【题型】选择题　【知识点】平面几何　【难度】easy
已知：如图, 将 $\triangle ABC$ 绕点 $B$ 顺时针旋转, 使得点 $A$ 落在边 $AC$ 上, 点 $A$、$C$ 的对应点分别为 $D$、$E$, 边 $DE$ 交 $BC$ 于点 $F$, 连接 $CE$。下列两个三角形不一定相似的是( )

A. $\triangle BAD$ 与 $\triangle BCE$

B. $\triangle BDF$ 与 $\triangle ECF$

C. $\triangle DCF$ 与 $\triangle BEF$

D. $\triangle DBF$ 与 $\triangle DEB$
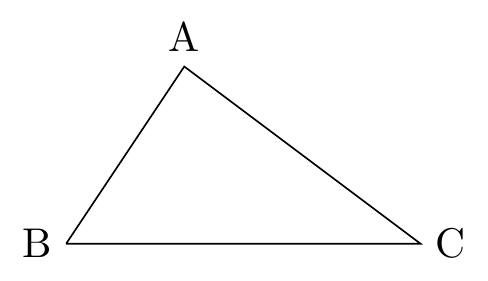
【解答】
解：由旋转性质得 $AB = BD$, $BC = BE$, $\angle ABD = \angle CBE$, $\angle A = \angle BDE$, $\angle ACB = \angle DEB$,

$\therefore \frac{AB}{BC} = \frac{BD}{BE}$,

$\therefore$ $\triangle BAD \sim \triangle BCE$, 故选项 A 不符合题意；

$\because$ $\angle ABD = \angle CBE$, $AB = BD$, $BC = BE$,

$\therefore$ $\angle A = \angle ADB = \angle BCE = \angle BEC$,

$\therefore$ $\angle BDF = \angle BCF$, 又 $\angle DFB = \angle CFE$,

$\therefore$ $\triangle BDF \sim \triangle ECF$, 故选项 B 不符合题意；

$\because$ $\angle DCF = \angle FEB$, 又 $\angle DFC = \angle BFE$,

$\therefore$ $\triangle DCF \sim \triangle BEF$, 故选项 C 不符合题意；

根据题意, 无法证明 $\triangle DBF$ 与 $\triangle DEB$ 相似, 故选项 D 符合题意。

故选：D。
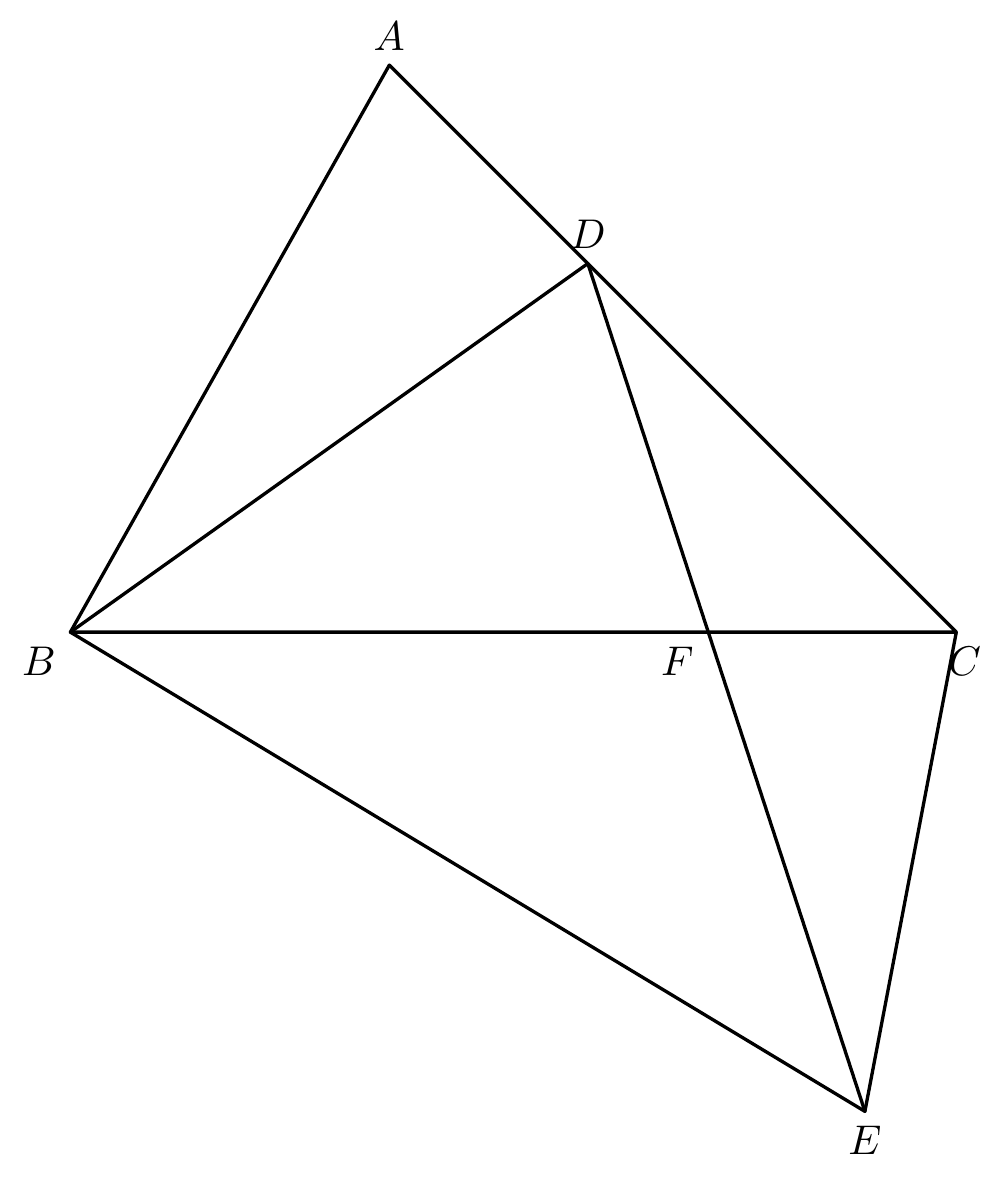